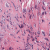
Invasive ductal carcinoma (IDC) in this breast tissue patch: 1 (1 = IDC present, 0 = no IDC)